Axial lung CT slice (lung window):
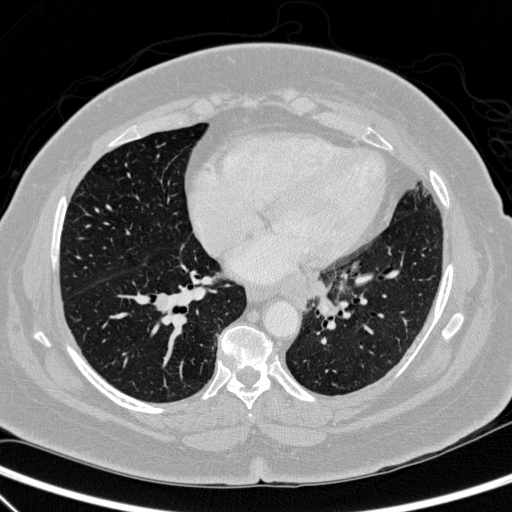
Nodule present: no